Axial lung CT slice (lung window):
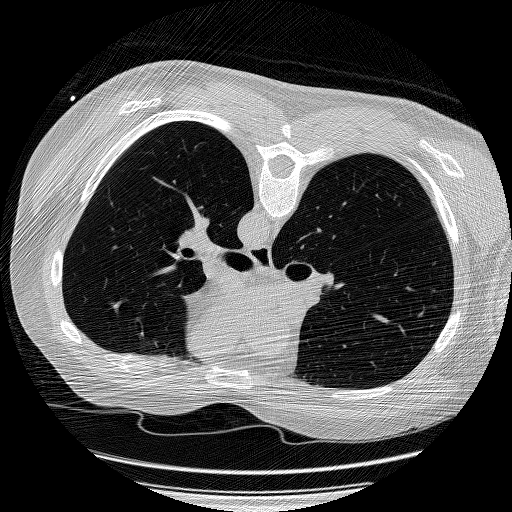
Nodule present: no